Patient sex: M
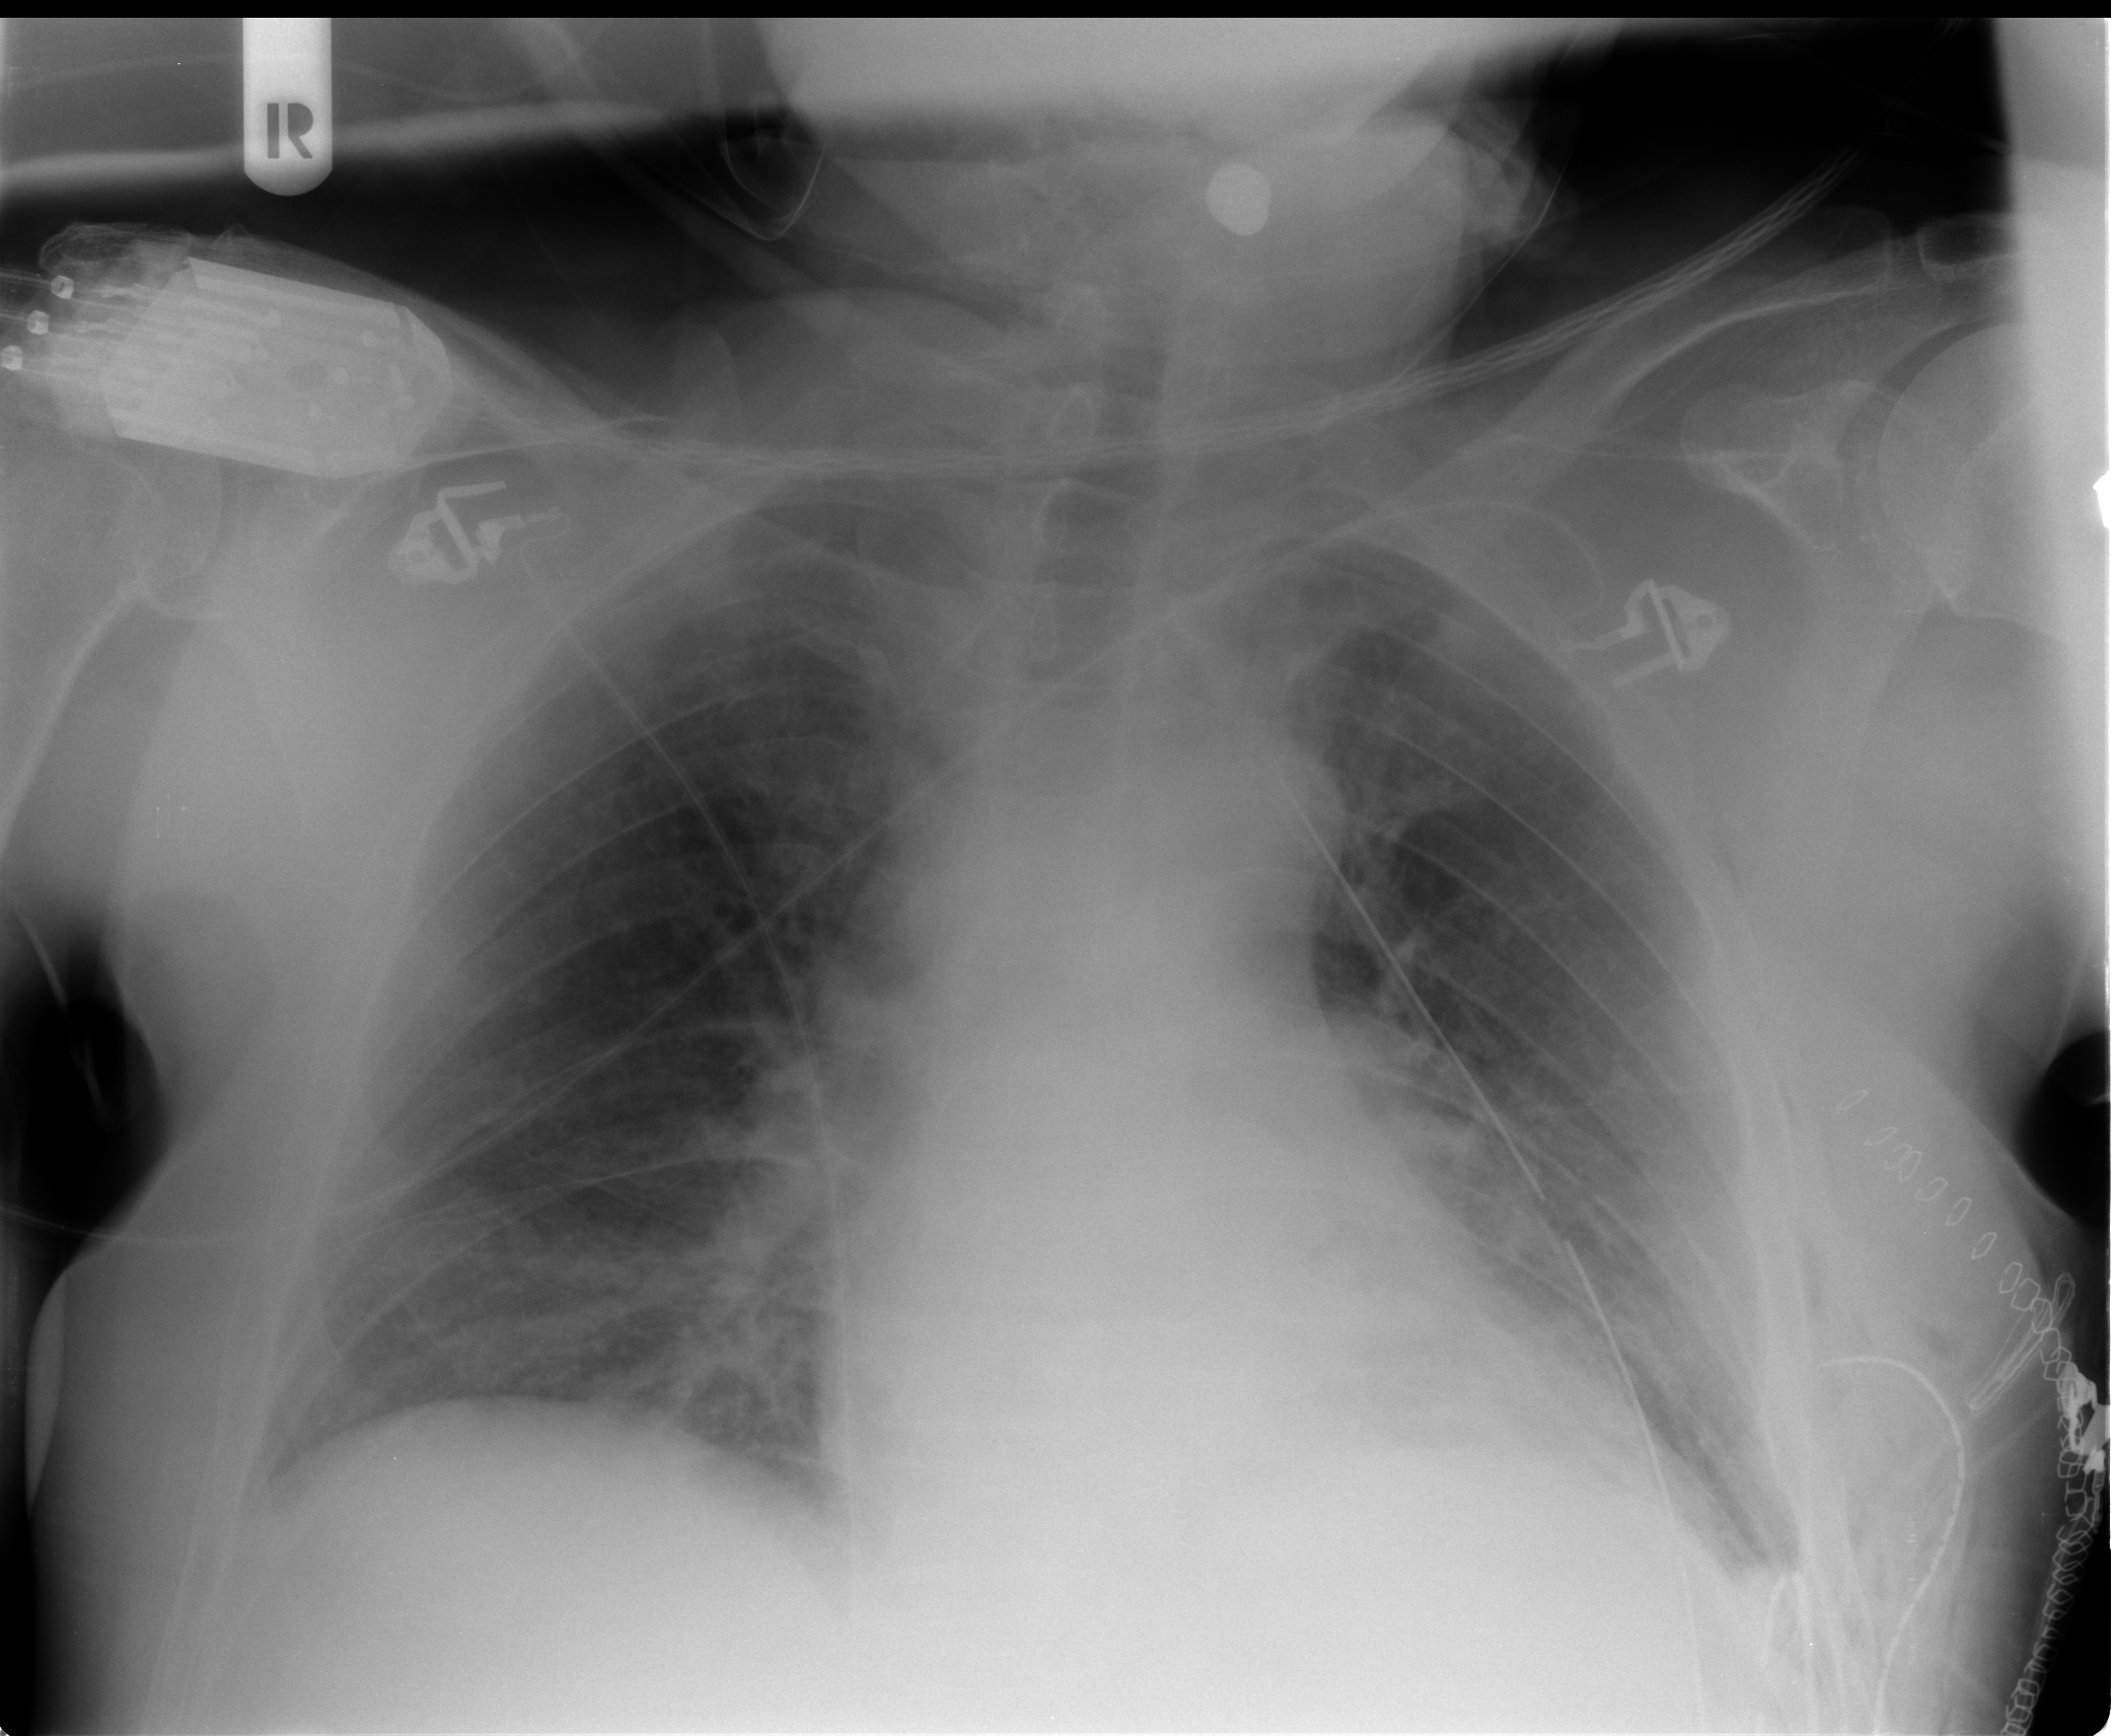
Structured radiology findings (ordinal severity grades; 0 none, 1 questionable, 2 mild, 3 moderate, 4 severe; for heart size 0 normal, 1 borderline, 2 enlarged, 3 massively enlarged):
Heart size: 0
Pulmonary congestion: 0
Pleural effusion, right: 0
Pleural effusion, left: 0
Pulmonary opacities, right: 0
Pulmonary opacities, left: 0
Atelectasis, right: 1
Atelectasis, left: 1